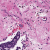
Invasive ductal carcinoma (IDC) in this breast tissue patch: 1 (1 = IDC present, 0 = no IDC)